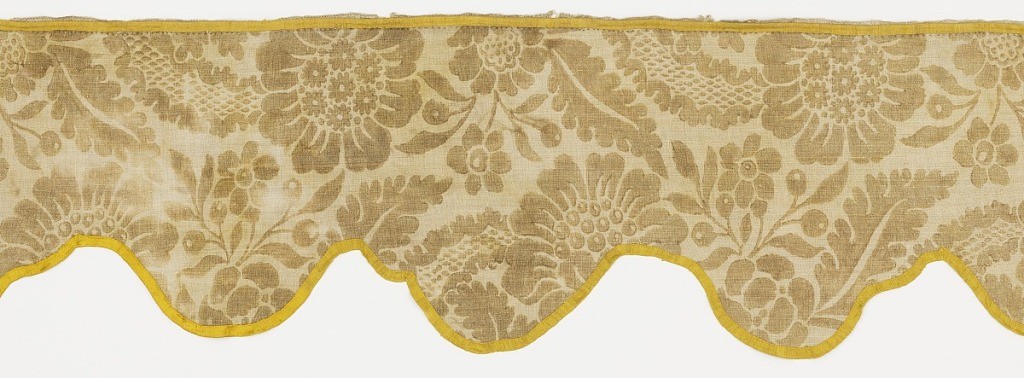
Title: Valance
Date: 1750–1800
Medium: linen Technique: block printed on plain weave foundation
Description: Valance with scalloped edges made of printed linen with a large scale floral pattern in brown. Bound with a yellow silk ribbon.